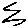
Label: zigzag